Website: walmart
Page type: store-pickup
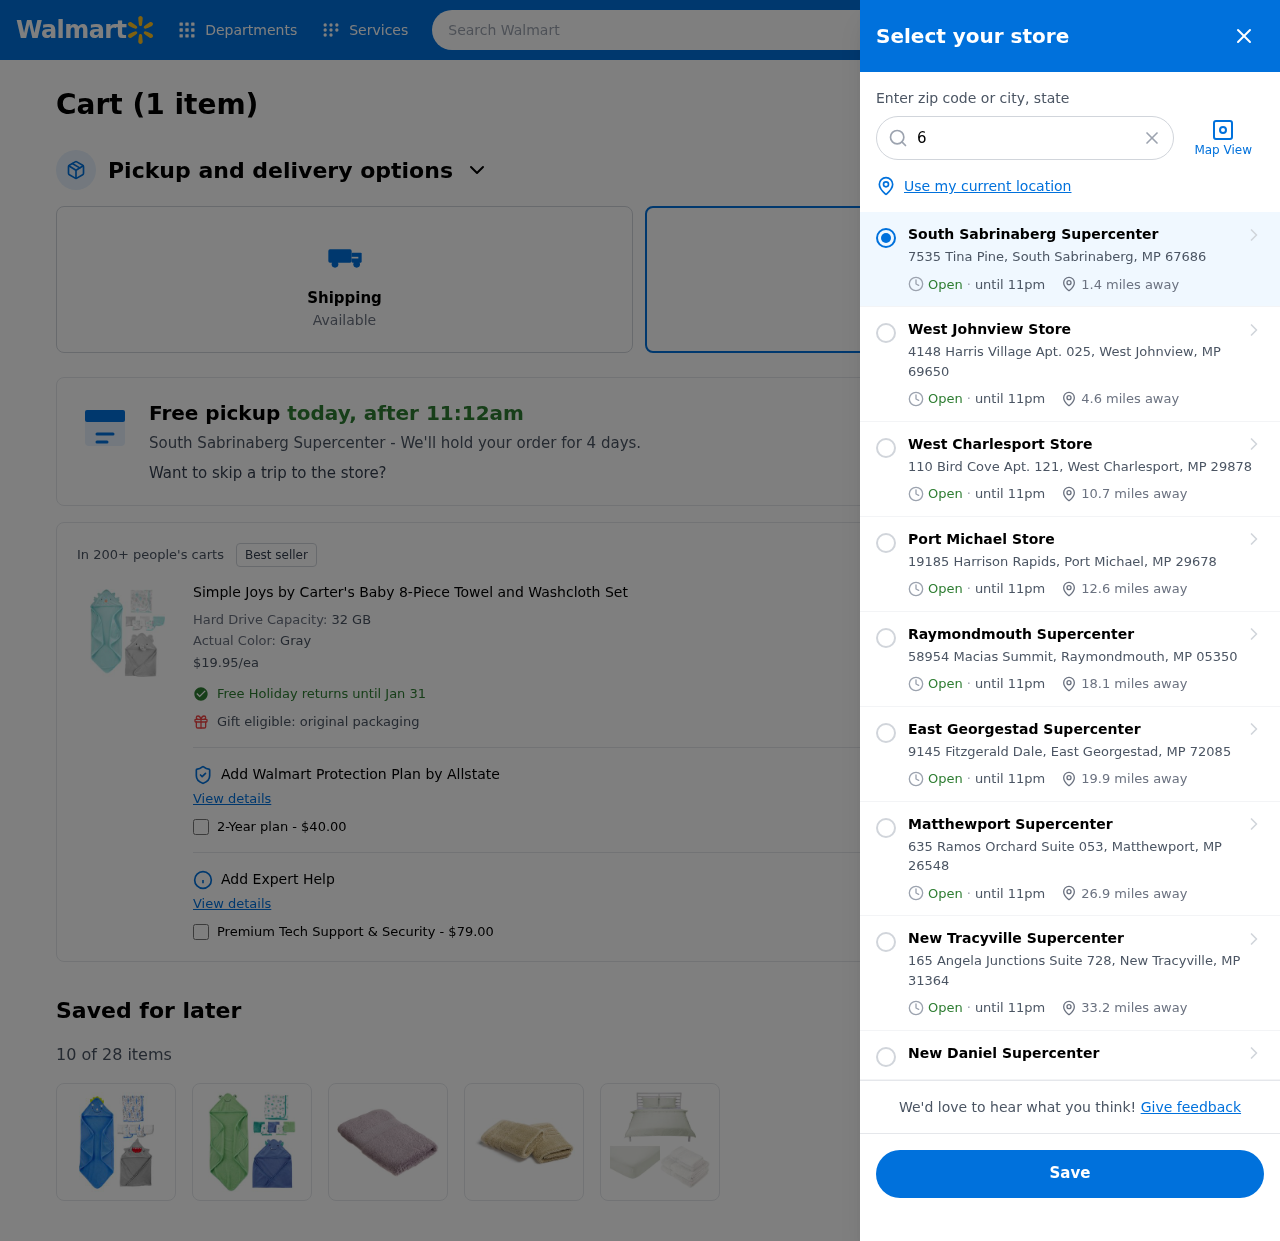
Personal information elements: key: PII_CITY
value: South Sabrinaberg
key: PII_CITY
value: South Sabrinaberg Supercenter
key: PII_CITY_STATE_ZIP
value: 7535 Tina Pine, South Sabrinaberg, MP 67686
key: PII_LOCATION1_CITY
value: West Johnview Store
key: PII_LOCATION1_CITY_STATE_ZIP
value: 4148 Harris Village Apt. 025, West Johnview, MP 69650
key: PII_LOCATION2_CITY
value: West Charlesport Store
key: PII_LOCATION2_CITY_STATE_ZIP
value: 110 Bird Cove Apt. 121, West Charlesport, MP 29878
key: PII_LOCATION3_CITY
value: Port Michael Store
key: PII_LOCATION3_CITY_STATE_ZIP
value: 19185 Harrison Rapids, Port Michael, MP 29678
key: PII_LOCATION4_CITY
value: Raymondmouth Supercenter
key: PII_LOCATION4_CITY_STATE_ZIP
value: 58954 Macias Summit, Raymondmouth, MP 05350
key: PII_LOCATION5_CITY
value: East Georgestad Supercenter
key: PII_LOCATION5_CITY_STATE_ZIP
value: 9145 Fitzgerald Dale, East Georgestad, MP 72085
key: PII_LOCATION6_CITY
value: Matthewport Supercenter
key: PII_LOCATION6_CITY_STATE_ZIP
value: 635 Ramos Orchard Suite 053, Matthewport, MP 26548
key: PII_LOCATION7_CITY
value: New Tracyville Supercenter
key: PII_LOCATION7_CITY_STATE_ZIP
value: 165 Angela Junctions Suite 728, New Tracyville, MP 31364
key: PII_LOCATION8_CITY
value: New Daniel Supercenter
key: PII_POSTCODE
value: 67686
Product elements: key: PRODUCT1_NAME
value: Simple Joys by Carter's Baby 8-Piece Towel and Washcloth Set
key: PRODUCT1_PRICE
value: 19.95
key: PRODUCT1_DESC
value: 32 GB
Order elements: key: ORDER_NUM_ITEMS
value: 1
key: ORDER_NUM_ITEMS
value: Cart (1 item)
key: ORDER_DELIVERY_DATE
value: today, after 11:12am
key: ORDER_ITEM1_QUANTITY
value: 1
Search elements: key: HEADER_SEARCH
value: Search Walmart
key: SEARCH_LOCATION
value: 67686